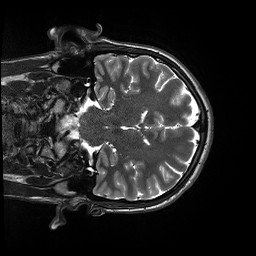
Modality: T2w
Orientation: coronal
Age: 21
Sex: male